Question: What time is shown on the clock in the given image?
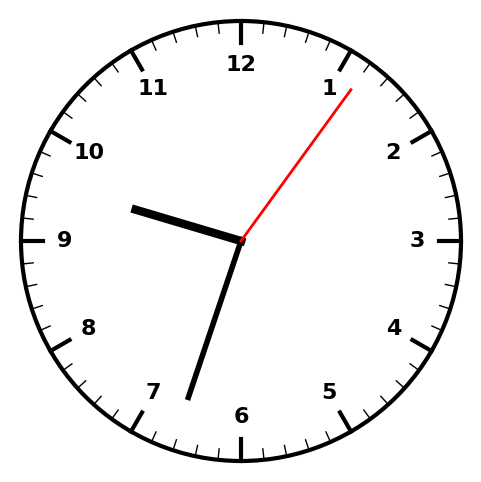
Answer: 09:33:06